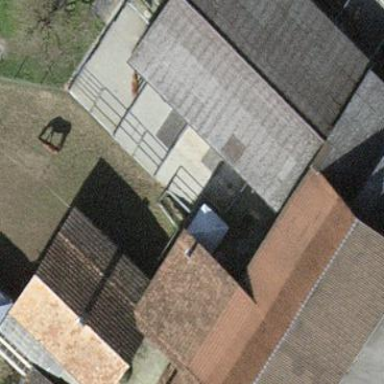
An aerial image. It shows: Farm building.